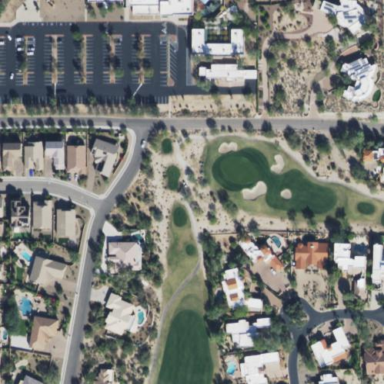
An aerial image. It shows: Area of rough grass used for golf.